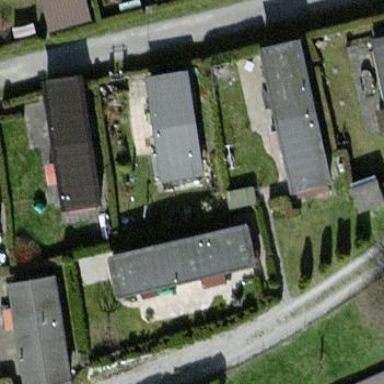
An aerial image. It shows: Static caravan.